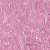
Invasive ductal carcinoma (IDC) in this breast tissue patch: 0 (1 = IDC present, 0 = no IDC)